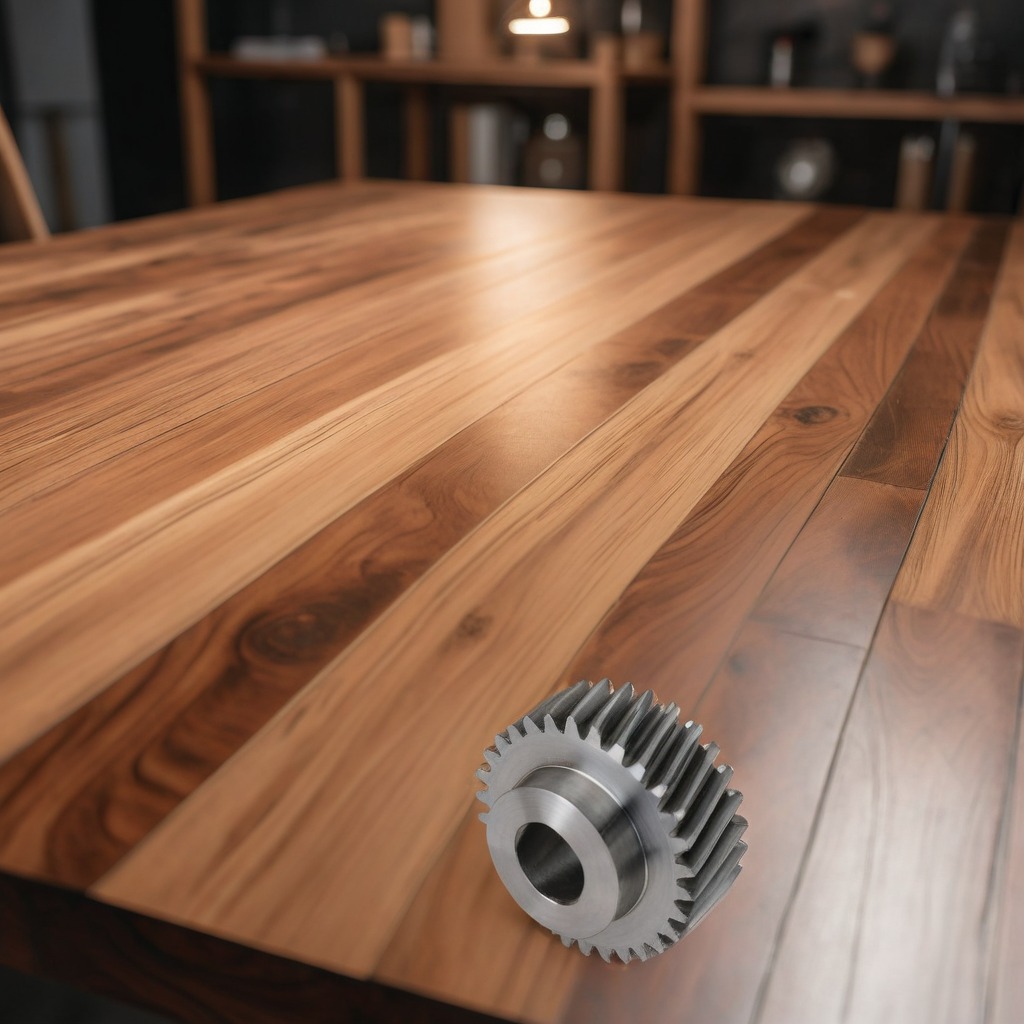
A steel gear with teeth is lying on a wooden table in a carpentry studio.